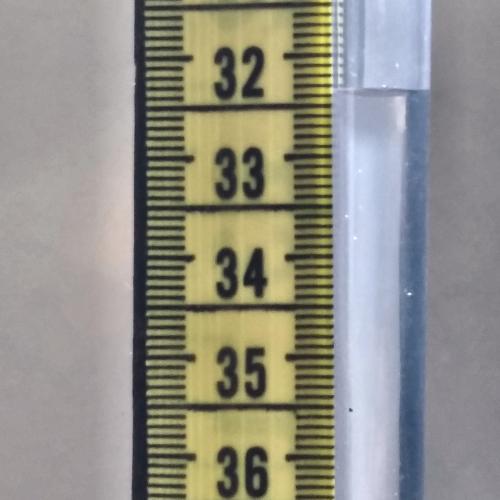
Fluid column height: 32.4 cm